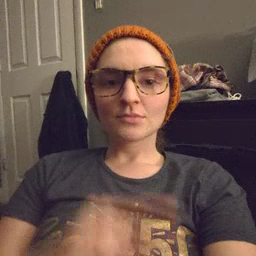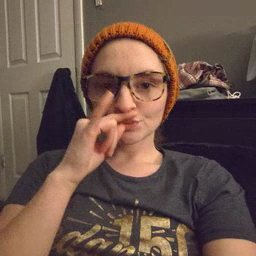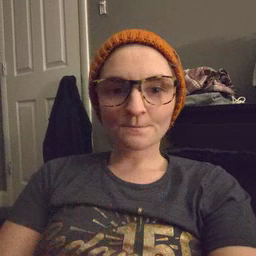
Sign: child